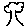
Label: tree